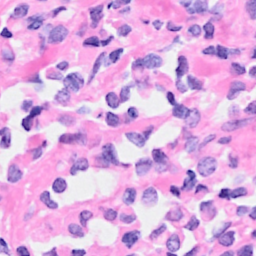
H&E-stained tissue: Breast